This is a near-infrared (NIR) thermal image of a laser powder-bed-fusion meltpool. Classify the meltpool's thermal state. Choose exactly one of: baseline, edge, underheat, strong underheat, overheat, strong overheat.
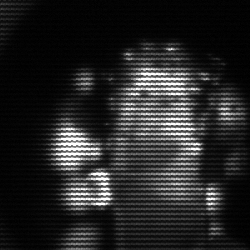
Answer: strong underheat